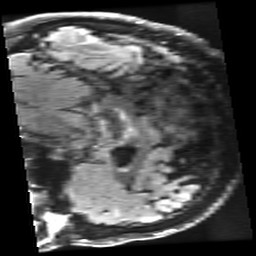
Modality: FLAIR
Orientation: sagittal
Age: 75
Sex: male
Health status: healthy
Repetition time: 12 s
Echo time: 0.09782 s